Chest X-ray. View position: AP
Patient age: 23
Patient sex: M
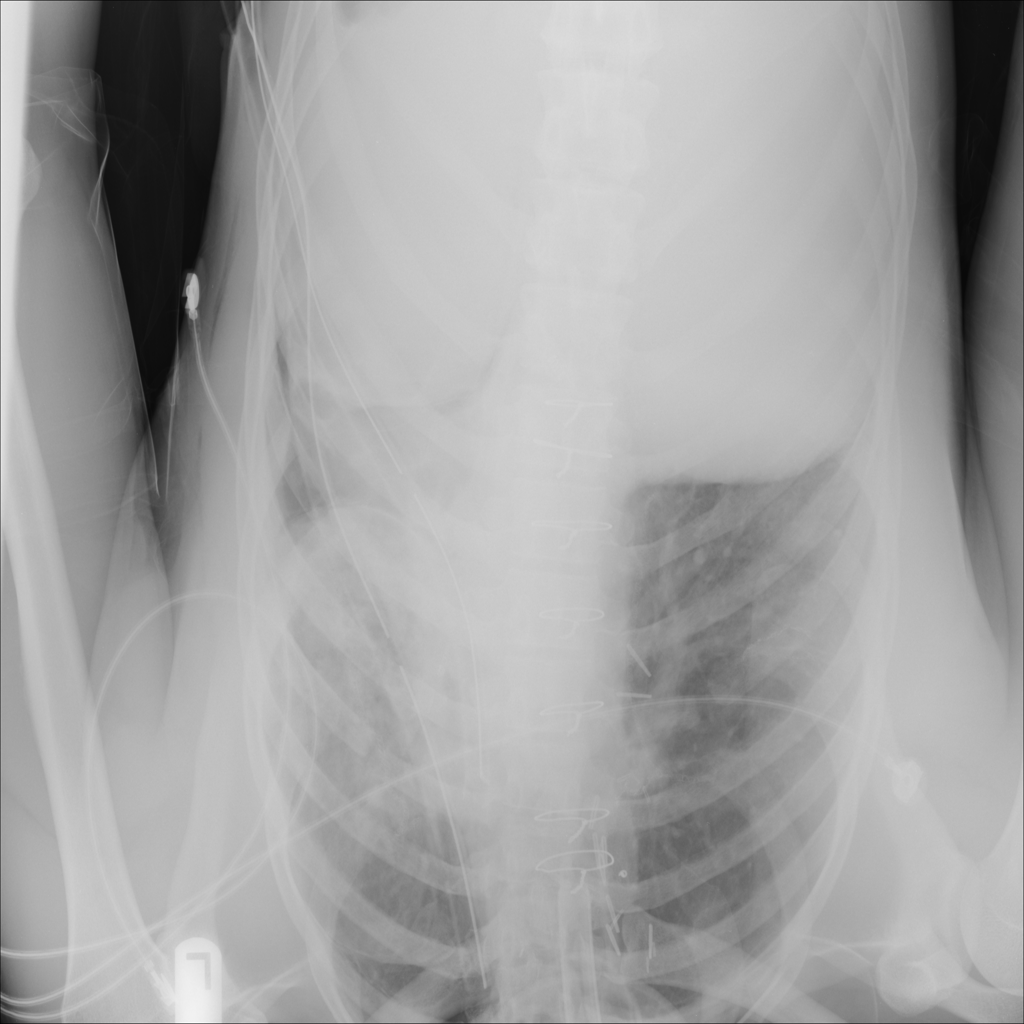
Finding: Pneumothorax